Field crop: maize
Growth stage: 1
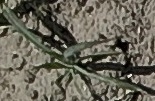
Species: sorghum